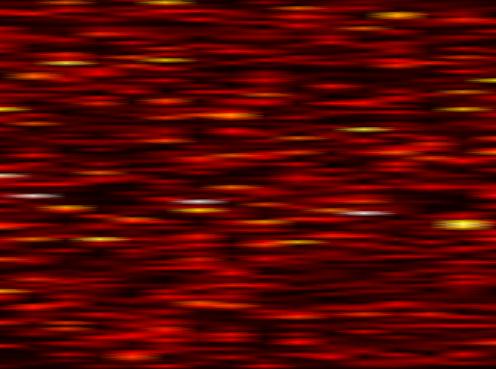
Label: FBMC